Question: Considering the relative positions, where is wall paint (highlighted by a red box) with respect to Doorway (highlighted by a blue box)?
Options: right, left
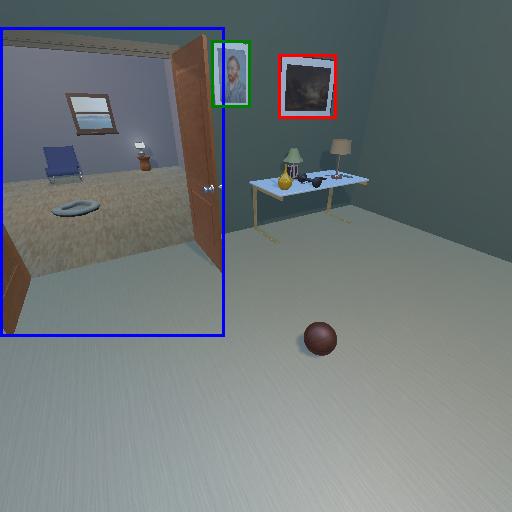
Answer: right